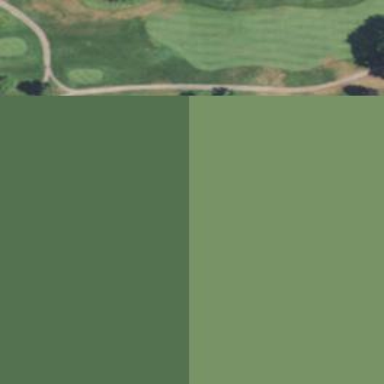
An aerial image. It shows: Golf rough area.